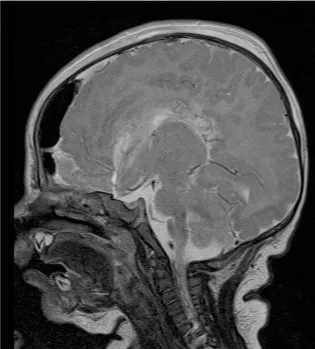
Cranial MRI of the patient. Sagittal. T2-weighted images demonstrate the left sided hemispherotomy.
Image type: radiology (mri)